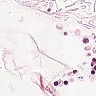
Metastatic tissue present: no